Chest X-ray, AP view. Patient: 62 years old, sex F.
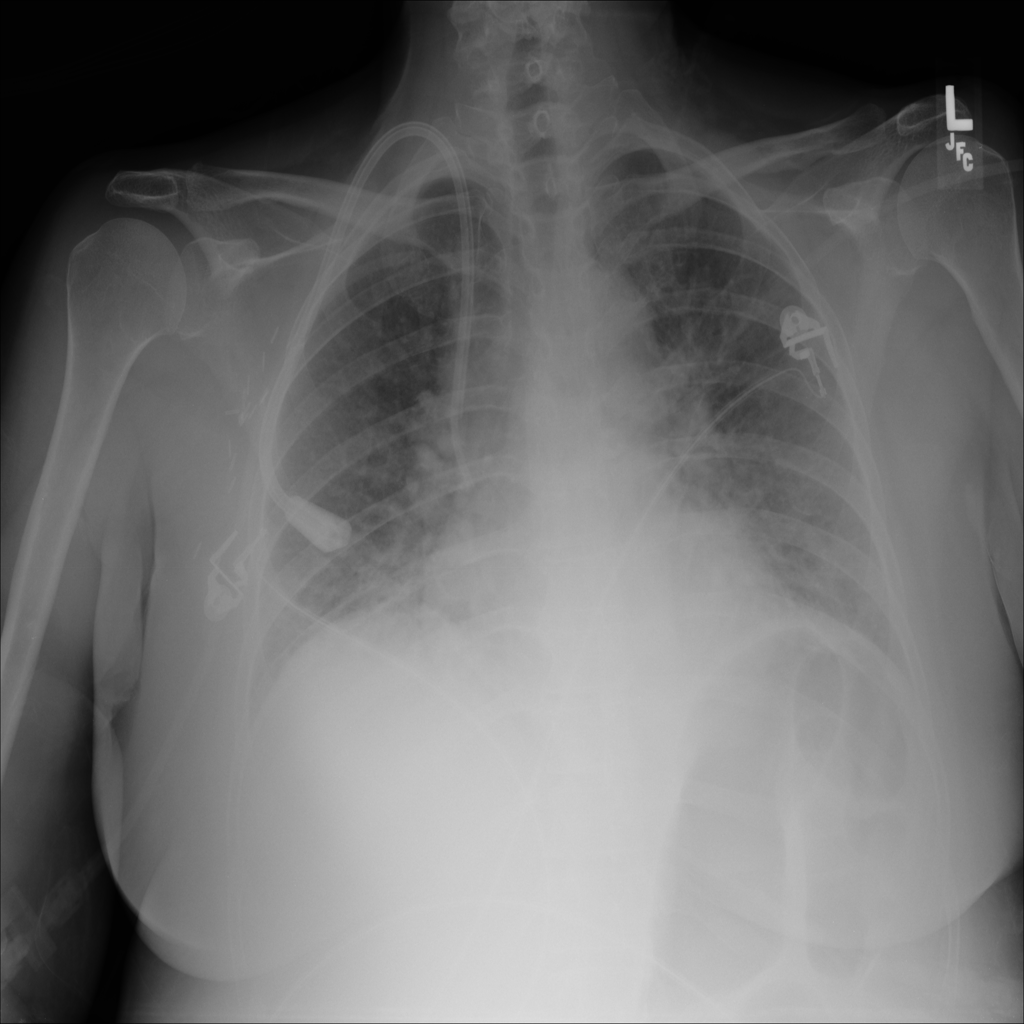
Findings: Edema, Infiltration